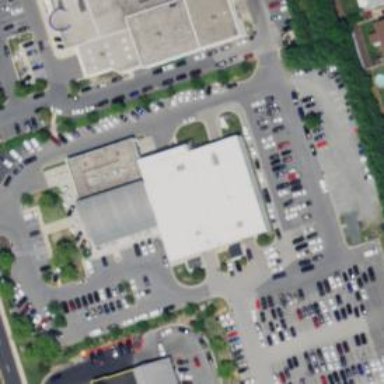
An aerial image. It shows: Building that houses car shop.